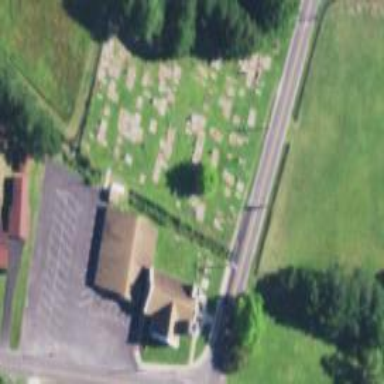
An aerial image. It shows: Grave yard.